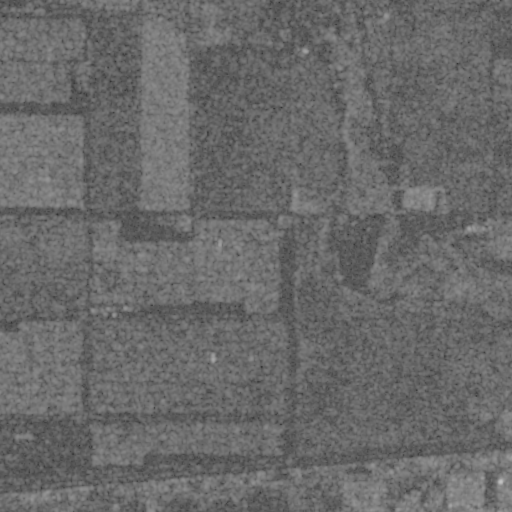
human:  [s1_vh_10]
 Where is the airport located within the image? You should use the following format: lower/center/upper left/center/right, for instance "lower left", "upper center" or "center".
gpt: The airport is located in the center left of the image.
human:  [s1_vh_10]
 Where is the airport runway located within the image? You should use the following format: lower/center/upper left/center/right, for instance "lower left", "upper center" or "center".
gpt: The airport runway is located in the center left of the image.
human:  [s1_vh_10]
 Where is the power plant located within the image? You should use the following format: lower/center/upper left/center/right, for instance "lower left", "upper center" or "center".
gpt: There is no power plant in the image.

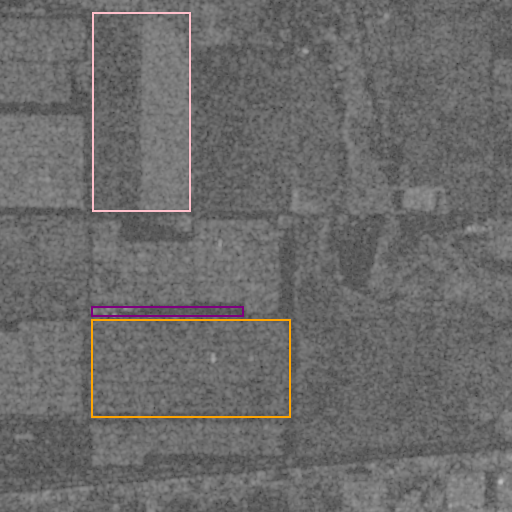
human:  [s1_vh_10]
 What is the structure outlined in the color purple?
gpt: The structure outlined in purple is an airport.
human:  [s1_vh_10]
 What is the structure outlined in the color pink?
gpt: The structure outlined in pink is a crop field.
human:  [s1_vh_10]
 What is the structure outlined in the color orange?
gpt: The structure outlined in orange is a solar farm.
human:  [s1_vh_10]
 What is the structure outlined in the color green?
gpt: There is no green outline.